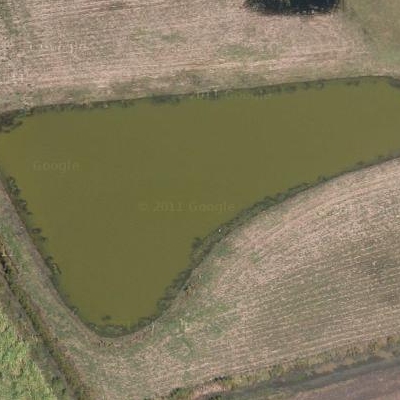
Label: dRiverLake